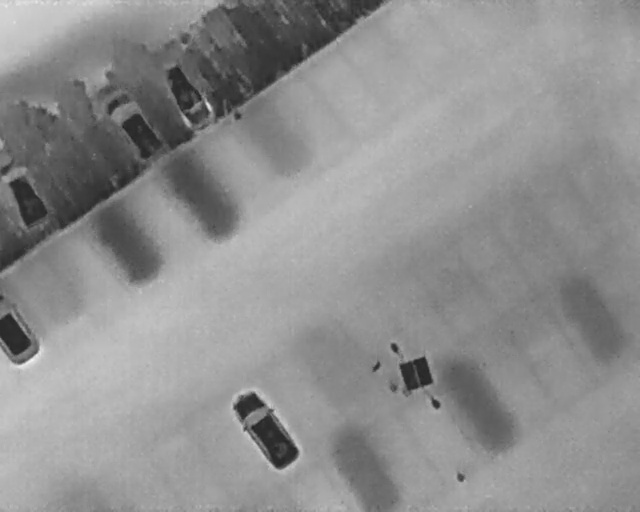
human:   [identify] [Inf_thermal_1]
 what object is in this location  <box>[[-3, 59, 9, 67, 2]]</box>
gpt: <ref>1 large car at the left</ref>

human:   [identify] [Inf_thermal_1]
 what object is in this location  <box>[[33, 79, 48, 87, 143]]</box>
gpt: <ref>1 large car at the bottom</ref>